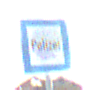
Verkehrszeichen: Polizei
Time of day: SunriseSunset
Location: Outdoor (RoadRail)
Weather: PartlyCloudy
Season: NotSpecified
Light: Natural